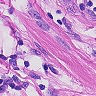
Metastatic tissue present: yes